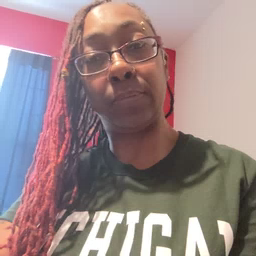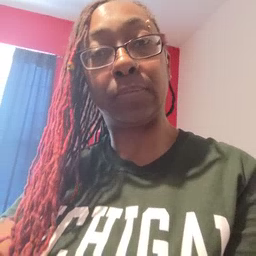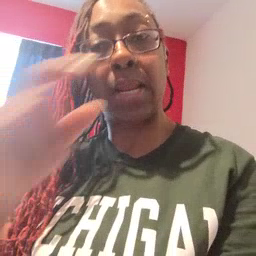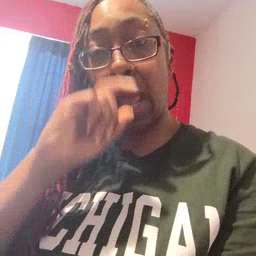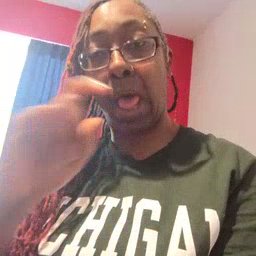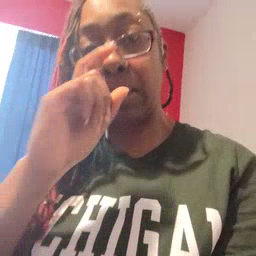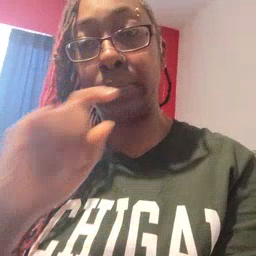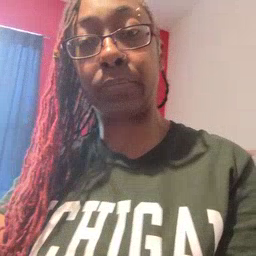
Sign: doll